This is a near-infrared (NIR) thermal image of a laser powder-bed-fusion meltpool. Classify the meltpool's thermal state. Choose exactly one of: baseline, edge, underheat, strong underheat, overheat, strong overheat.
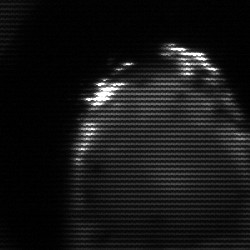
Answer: edge